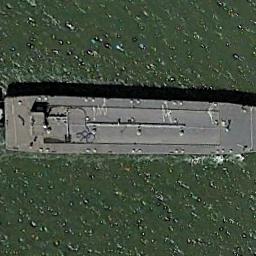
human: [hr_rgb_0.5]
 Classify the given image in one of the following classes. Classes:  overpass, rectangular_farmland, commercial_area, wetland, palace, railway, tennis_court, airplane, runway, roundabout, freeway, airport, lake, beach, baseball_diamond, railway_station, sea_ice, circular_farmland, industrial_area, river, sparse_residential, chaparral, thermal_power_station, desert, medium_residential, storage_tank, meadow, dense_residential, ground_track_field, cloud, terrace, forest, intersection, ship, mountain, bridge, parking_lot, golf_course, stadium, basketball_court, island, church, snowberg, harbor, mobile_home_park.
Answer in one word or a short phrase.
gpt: ship